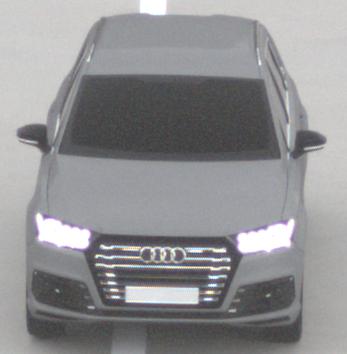
Make: Audi
Model: SQ7
Detailed model: -
Model produced from: 2016
Model produced until: 2018
Doors: 5
Color: gray
Road condition: dry road
Daytime: midday
Contrast: low contrast